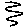
Label: zigzag